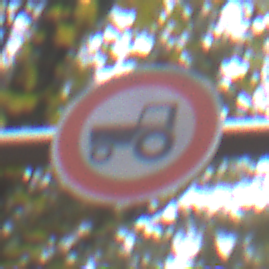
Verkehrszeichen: VerbotKraftfahrzeugeZuegeNichtSchneller25
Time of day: MorningAfternoon
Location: Outdoor (Nature)
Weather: Overcast
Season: Autumn
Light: Natural